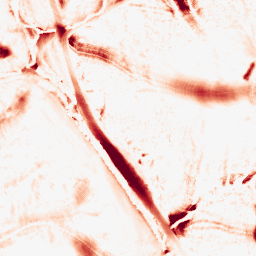
Category: morphological
Decomposition family: tophat
Decomposition parameters: size: 20
mode: white
Upsampling method: cubic_catmull_rom
Upsampling parameters: scale: 2
Upsampling scale: 2